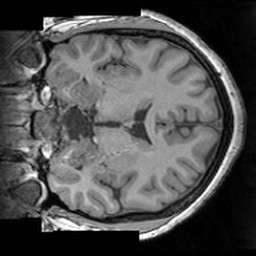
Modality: T1w
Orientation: coronal
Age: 24
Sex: female
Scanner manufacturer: siemens
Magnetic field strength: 3 T
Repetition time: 1.63 s
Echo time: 0.00311 s